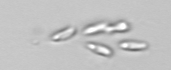
Label: Dinobryon